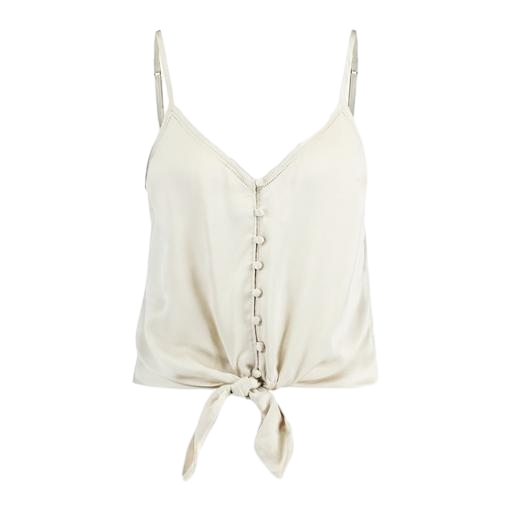
white tie-front tank, white button front barcelona cami, white knot front crop camisole, white background